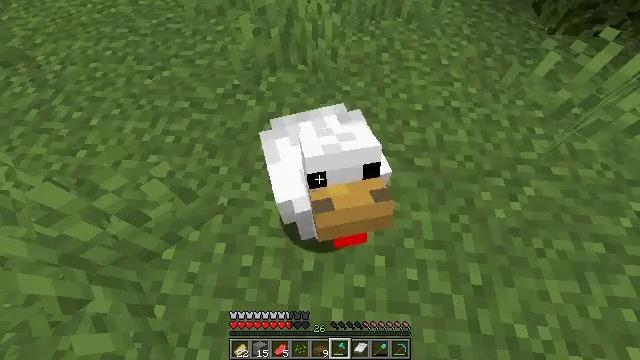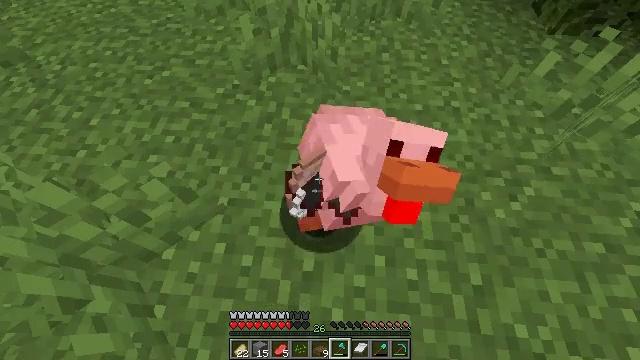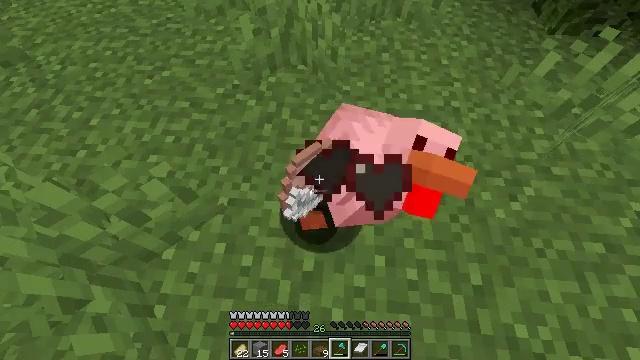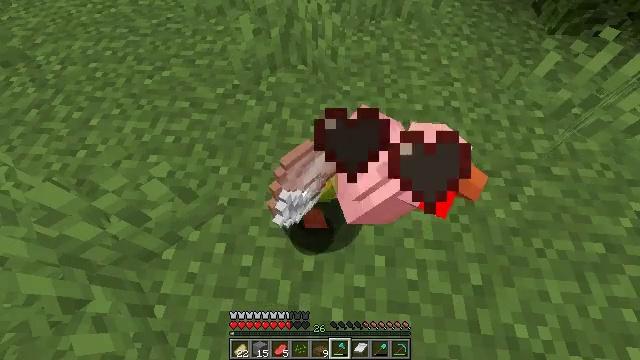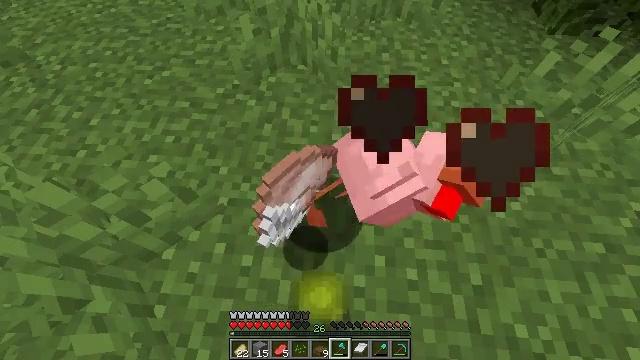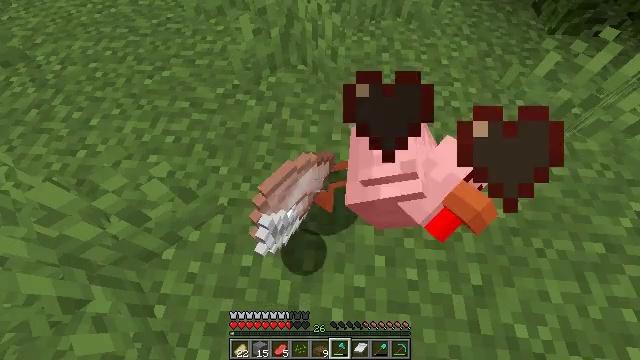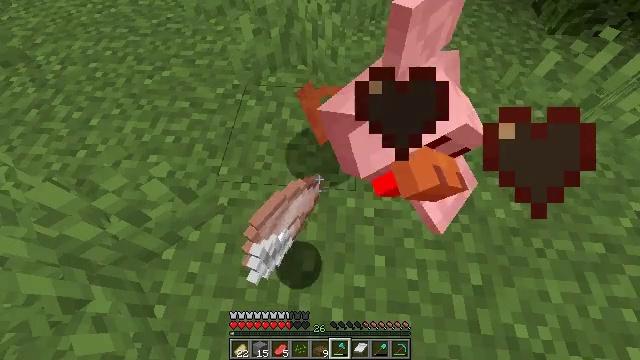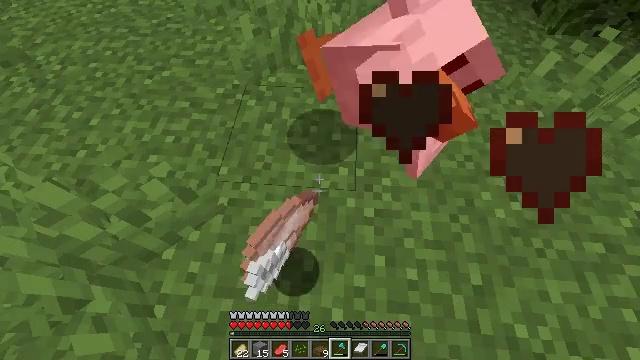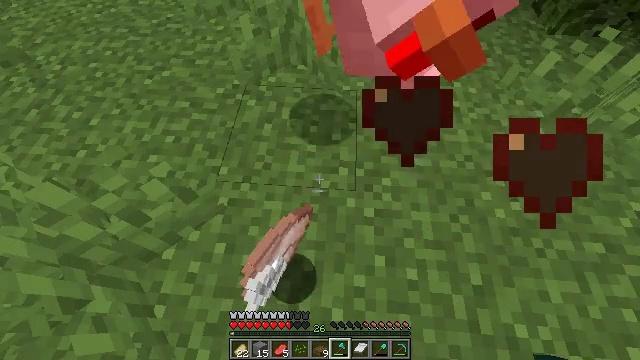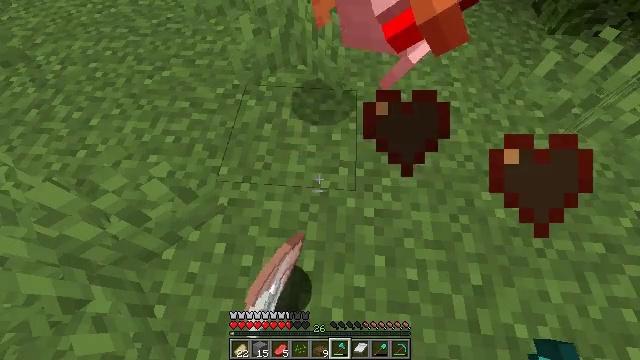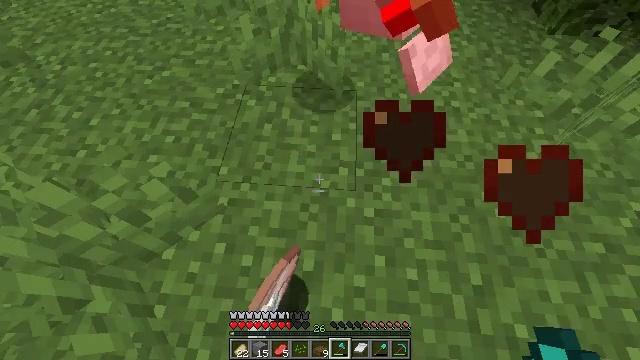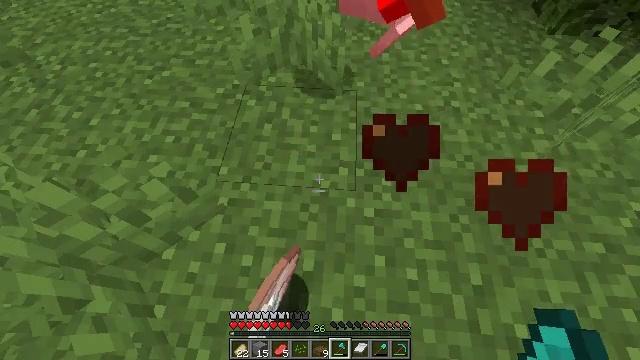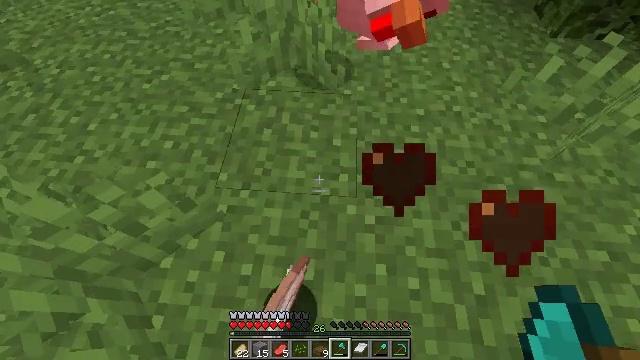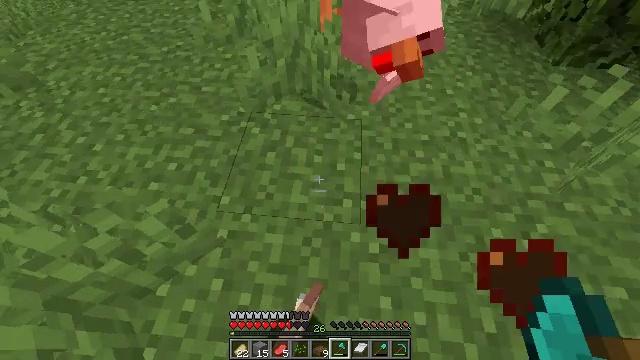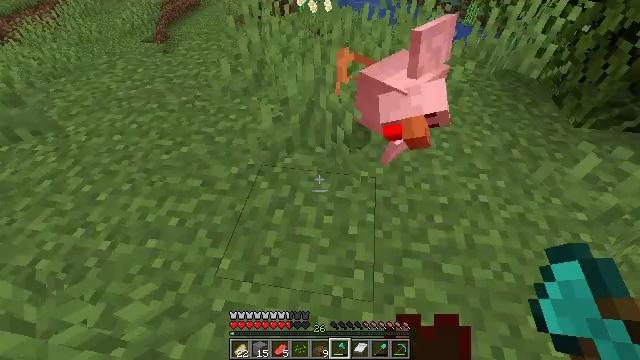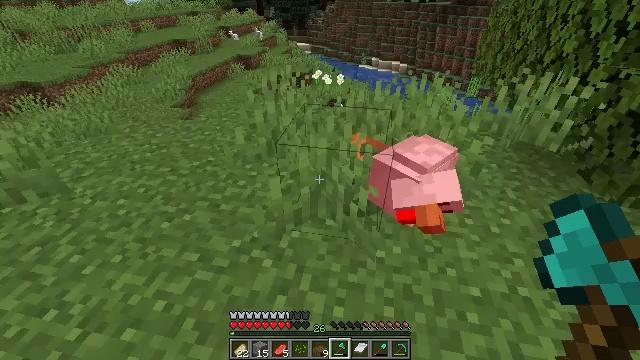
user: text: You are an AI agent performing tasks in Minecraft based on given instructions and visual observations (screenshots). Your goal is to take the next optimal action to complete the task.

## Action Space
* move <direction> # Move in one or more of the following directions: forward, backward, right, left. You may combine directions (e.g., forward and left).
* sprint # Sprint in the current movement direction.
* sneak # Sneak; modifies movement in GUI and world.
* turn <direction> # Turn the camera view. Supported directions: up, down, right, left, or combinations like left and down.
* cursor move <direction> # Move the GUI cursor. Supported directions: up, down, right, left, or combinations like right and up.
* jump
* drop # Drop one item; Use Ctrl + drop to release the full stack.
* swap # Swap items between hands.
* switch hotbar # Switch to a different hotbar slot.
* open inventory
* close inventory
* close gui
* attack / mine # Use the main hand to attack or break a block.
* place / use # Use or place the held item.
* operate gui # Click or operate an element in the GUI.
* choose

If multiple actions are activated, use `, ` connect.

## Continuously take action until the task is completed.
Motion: motion action
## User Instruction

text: Hunt animals.
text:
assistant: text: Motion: no_op
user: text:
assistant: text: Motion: no_op
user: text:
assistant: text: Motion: no_op
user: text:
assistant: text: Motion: no_op
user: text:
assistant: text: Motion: no_op
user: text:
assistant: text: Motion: no_op
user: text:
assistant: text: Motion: no_op
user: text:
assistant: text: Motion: no_op
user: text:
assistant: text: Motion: no_op
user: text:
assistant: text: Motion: no_op
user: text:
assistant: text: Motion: no_op
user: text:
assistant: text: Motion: move forward
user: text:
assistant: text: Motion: move forward, turn left and up
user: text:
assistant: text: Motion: move forward, turn left and up
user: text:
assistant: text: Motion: move forward, turn left and up
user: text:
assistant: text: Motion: move forward, turn left and up
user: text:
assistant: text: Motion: move forward, sprint, turn up
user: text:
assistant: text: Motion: move forward, sprint
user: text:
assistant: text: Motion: move forward, sprint
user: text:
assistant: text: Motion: move forward, sprint
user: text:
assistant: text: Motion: move forward
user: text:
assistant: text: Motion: move forward
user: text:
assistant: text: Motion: move forward
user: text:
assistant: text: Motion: move forward
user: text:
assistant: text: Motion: move forward, turn left
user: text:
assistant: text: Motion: move forward, turn left
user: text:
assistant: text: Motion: move forward
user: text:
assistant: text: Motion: no_op
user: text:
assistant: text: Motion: no_op
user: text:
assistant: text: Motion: no_op